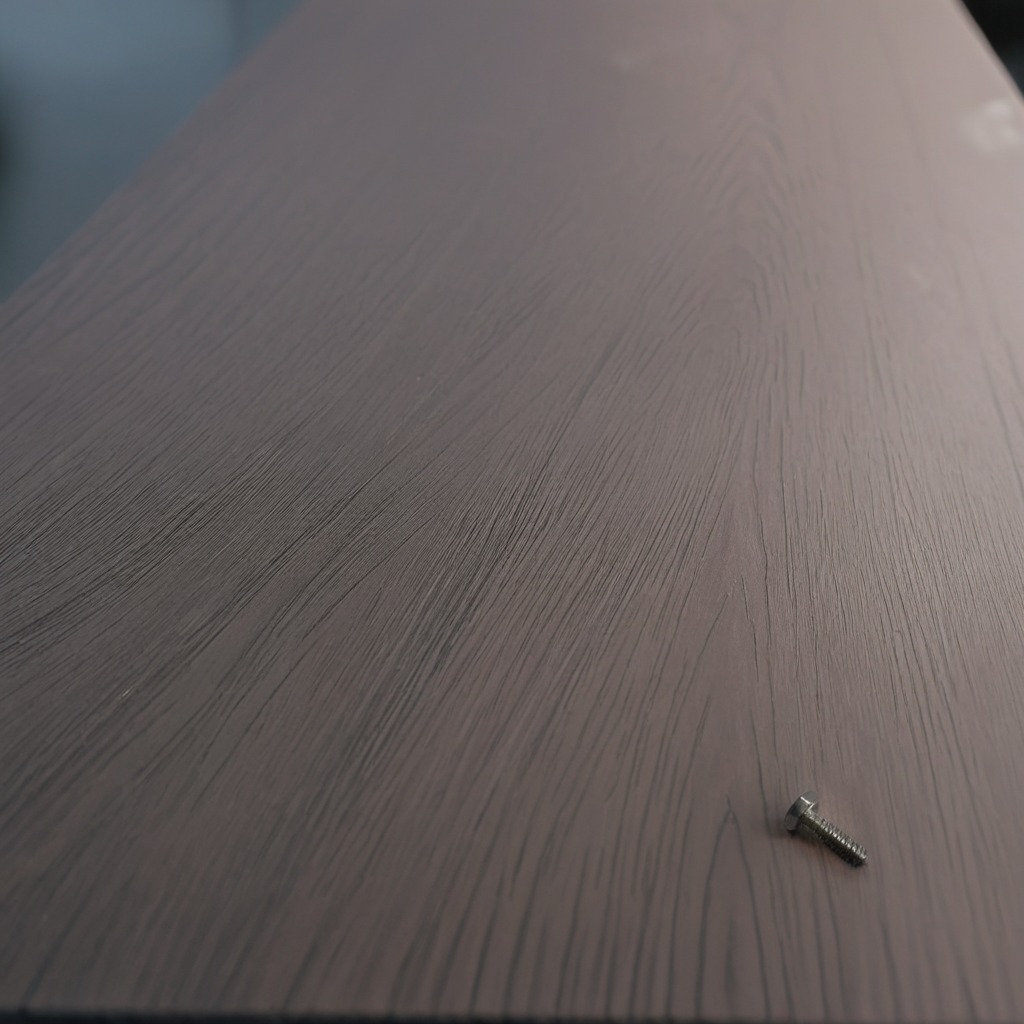
A metal screw is lying on a table with burn marks in a small garage at twilight.